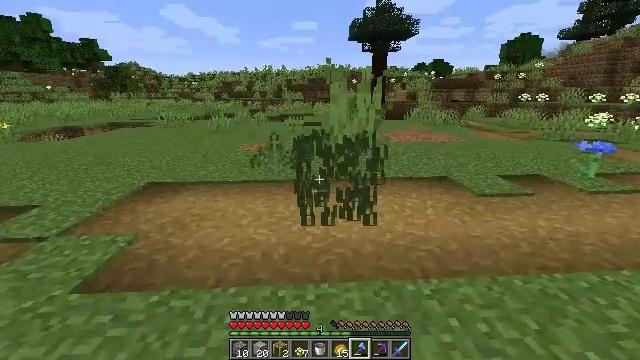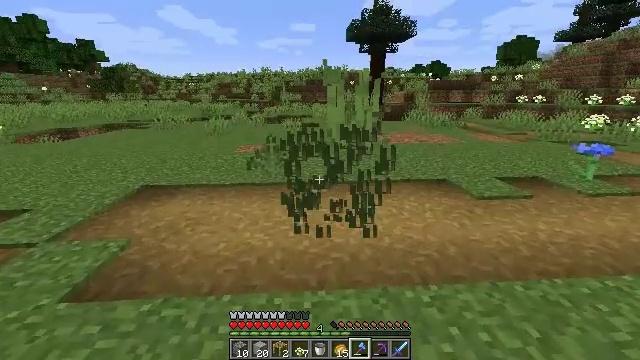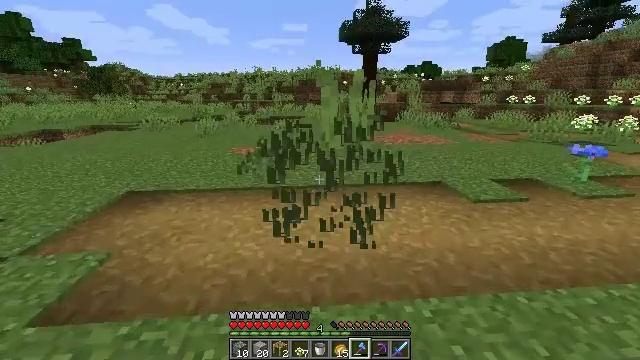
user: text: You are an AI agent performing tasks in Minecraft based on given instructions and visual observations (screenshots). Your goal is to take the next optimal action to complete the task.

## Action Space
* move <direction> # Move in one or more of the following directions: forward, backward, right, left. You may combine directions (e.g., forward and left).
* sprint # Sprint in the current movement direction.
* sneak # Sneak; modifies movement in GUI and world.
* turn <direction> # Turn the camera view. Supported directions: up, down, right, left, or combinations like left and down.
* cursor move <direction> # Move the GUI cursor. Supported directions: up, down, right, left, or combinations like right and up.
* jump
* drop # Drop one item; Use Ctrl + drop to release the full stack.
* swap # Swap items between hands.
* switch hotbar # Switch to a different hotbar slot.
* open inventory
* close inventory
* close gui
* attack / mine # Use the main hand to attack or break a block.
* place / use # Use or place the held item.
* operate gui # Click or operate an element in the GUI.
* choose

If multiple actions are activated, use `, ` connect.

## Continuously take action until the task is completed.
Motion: motion action
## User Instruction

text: Remove the tall grass to clear the area.
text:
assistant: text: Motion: move forward, attack / mine
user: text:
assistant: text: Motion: move forward, turn right, attack / mine
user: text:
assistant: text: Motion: attack / mine